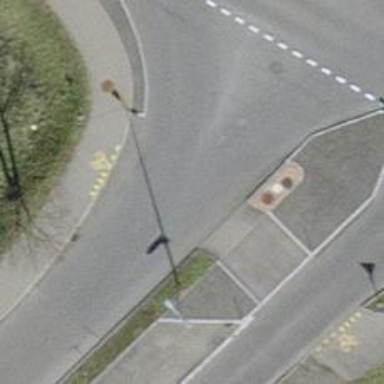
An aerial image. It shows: Crossing with island. The uncontrolled and unmarked crossing is one where pedestrians can safely navigate the road.